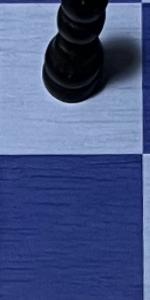
Label: Empty